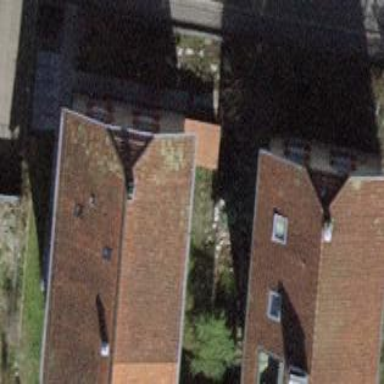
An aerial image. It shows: Building with apartments featuring tiled roof.